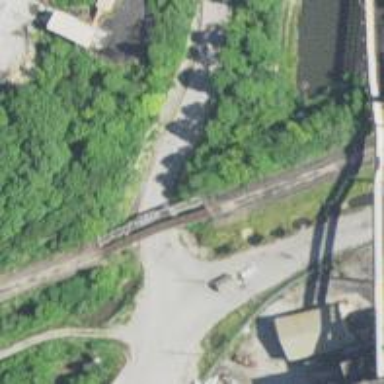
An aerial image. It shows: Bridge over railway line.